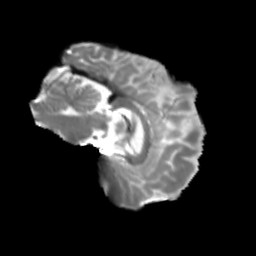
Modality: T2w
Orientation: sagittal
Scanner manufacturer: siemens
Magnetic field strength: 3 T
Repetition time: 4 s
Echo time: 0.0594 s